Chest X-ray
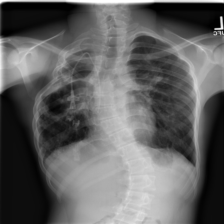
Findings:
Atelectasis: negative
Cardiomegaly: negative
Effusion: negative
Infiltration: positive
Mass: negative
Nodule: negative
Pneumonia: negative
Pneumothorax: negative
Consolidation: negative
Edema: negative
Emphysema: negative
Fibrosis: negative
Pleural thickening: negative
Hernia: negative